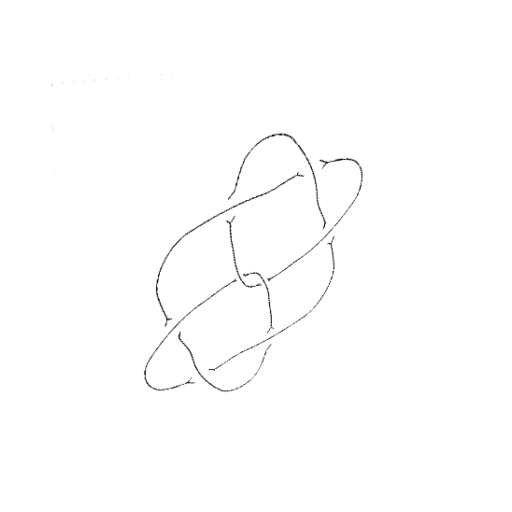
Crossing number: 8